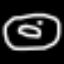
Label: donut